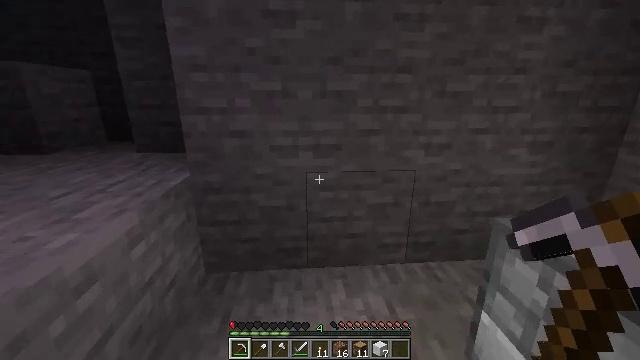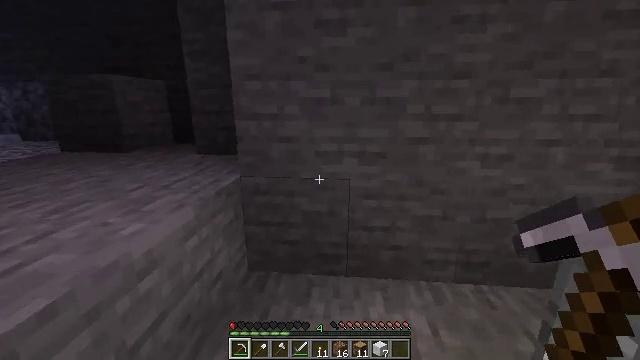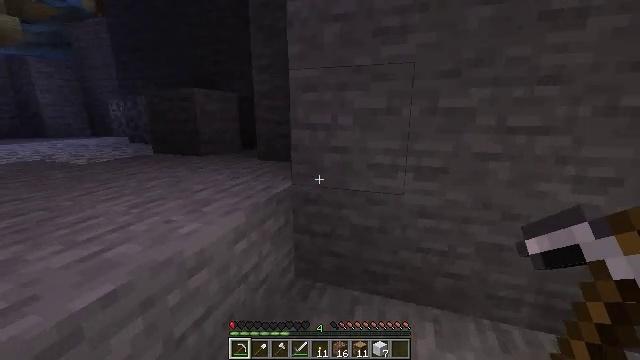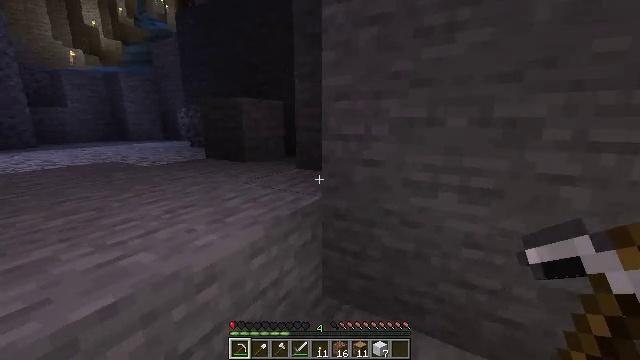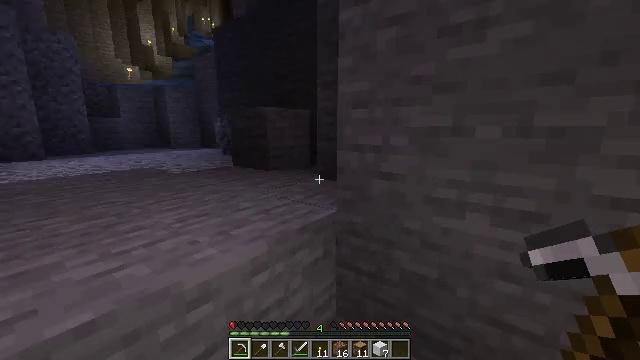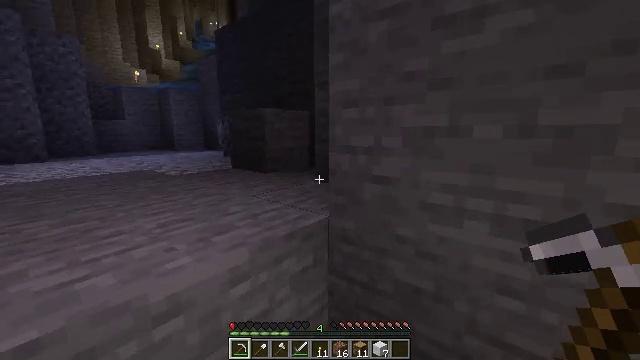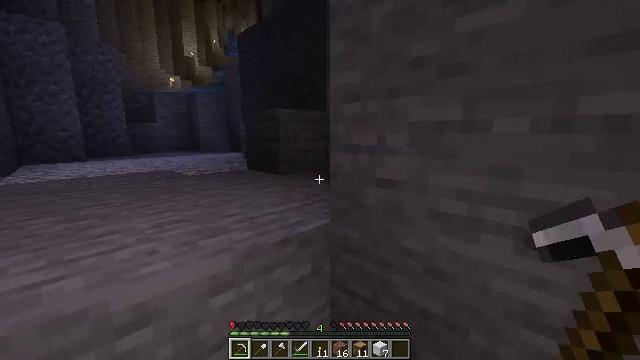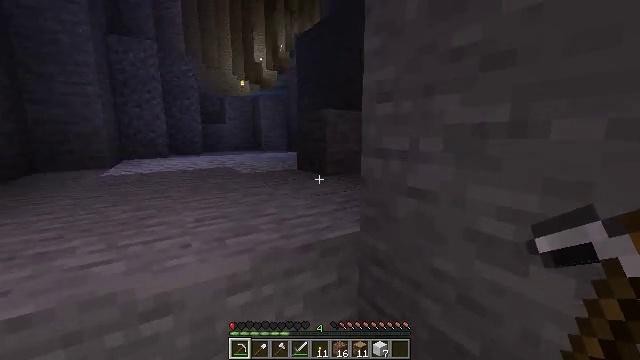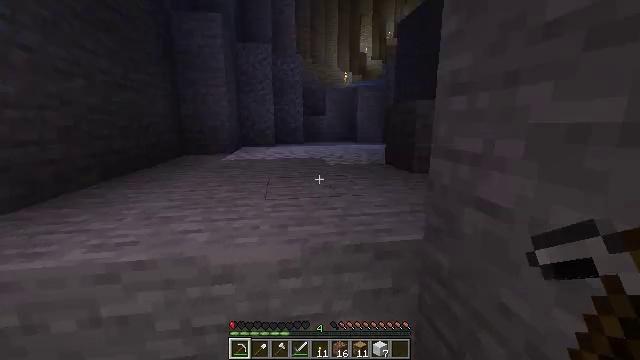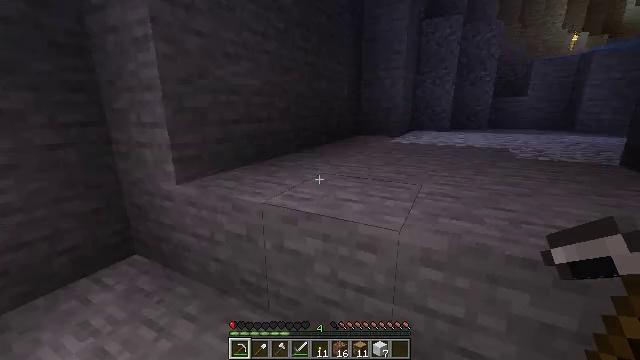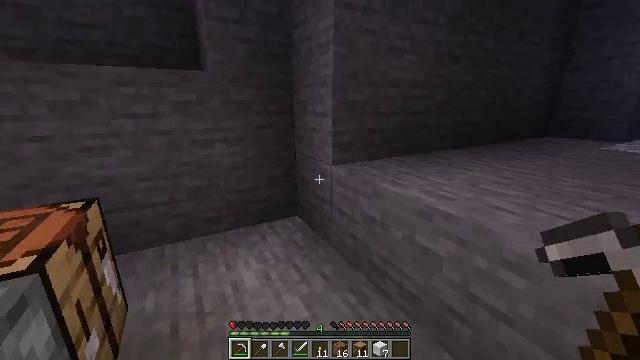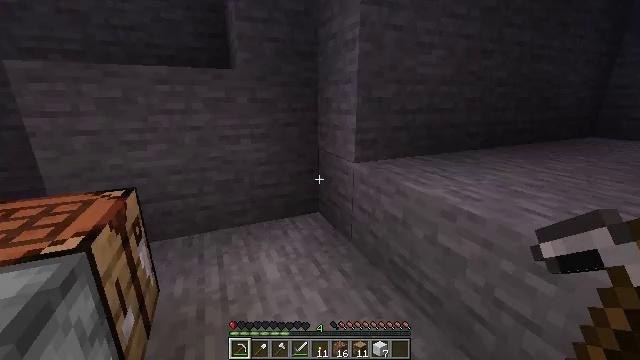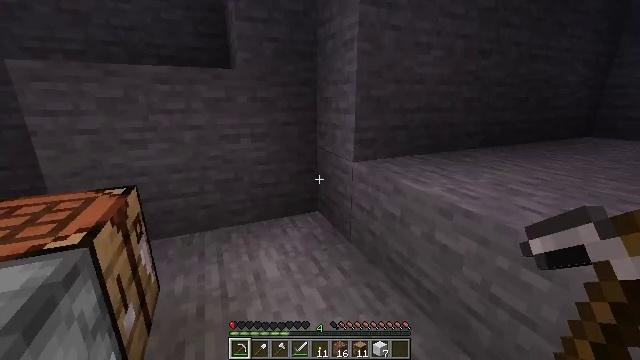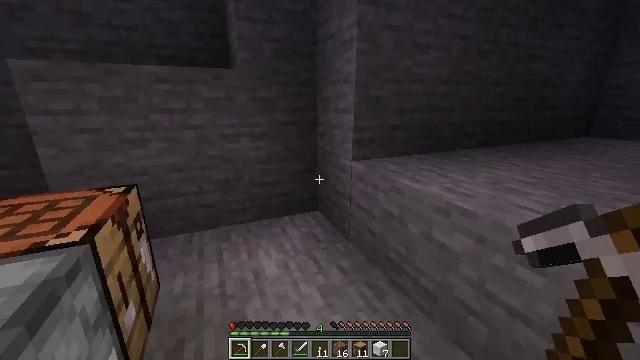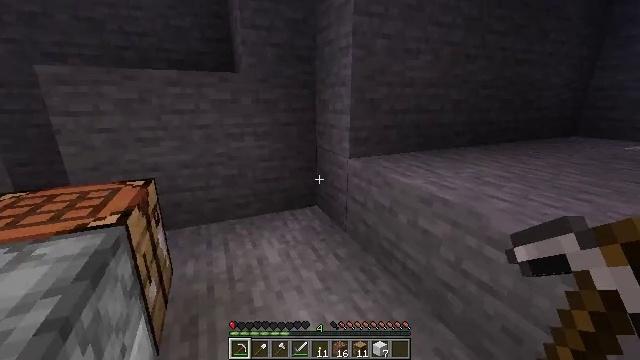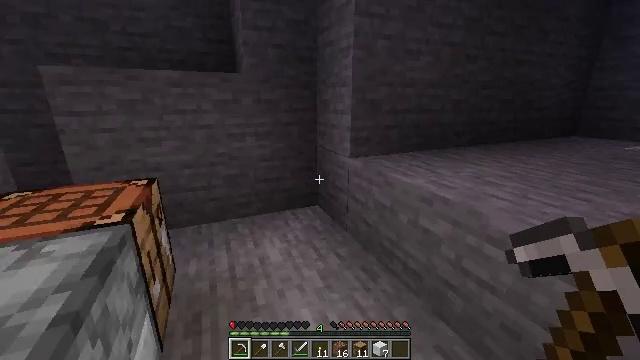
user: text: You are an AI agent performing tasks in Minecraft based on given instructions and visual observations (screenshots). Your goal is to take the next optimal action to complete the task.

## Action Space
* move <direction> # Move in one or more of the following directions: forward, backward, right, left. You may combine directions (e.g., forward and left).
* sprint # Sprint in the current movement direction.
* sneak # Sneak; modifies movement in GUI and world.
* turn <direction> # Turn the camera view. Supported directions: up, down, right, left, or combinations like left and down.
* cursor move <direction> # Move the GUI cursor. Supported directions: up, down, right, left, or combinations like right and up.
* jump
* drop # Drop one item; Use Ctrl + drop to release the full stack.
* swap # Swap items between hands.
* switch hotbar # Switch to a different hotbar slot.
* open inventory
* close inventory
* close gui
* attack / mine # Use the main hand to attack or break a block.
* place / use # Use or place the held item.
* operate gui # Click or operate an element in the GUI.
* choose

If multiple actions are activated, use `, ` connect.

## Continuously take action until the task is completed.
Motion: motion action
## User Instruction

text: Obtain cooked mutton by cooking raw mutton in a furnace.
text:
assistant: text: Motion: move forward and move right, turn left and up
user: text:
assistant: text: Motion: move forward and move right, turn left and up
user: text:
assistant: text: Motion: move forward and move right, turn left and up
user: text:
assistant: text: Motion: move forward and move right, turn left and up
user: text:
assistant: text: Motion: move forward and move right, turn left
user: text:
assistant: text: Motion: move forward and move right, turn left
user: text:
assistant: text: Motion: move right, turn left
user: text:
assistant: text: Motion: move right, turn left and down
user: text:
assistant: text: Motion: turn left and down
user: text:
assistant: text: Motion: turn left and down
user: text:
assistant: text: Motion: turn left
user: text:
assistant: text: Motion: no_op
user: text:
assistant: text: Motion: move back
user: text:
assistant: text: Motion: move back
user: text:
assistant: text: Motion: move back and move left
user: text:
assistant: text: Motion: move back and move left
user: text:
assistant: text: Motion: move back and move left, turn left
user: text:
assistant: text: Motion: move back and move left, turn left
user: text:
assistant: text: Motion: no_op
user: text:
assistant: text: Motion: no_op
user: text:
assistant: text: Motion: turn left
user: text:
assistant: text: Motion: turn left
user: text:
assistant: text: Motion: no_op
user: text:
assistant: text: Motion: no_op
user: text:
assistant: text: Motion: no_op
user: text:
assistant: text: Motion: no_op
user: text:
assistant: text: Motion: no_op
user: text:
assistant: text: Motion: no_op
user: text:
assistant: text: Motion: no_op
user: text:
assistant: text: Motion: move right